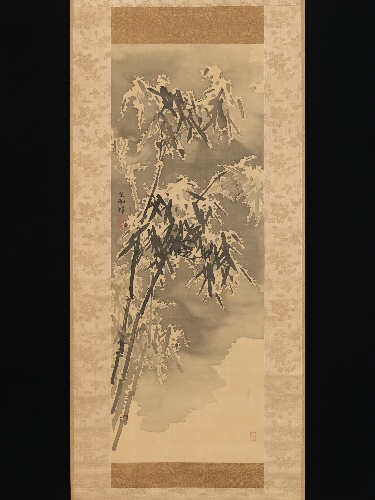
Artist: Kuwayama Gyokushū
Artist bio: Japanese, 1746–1799
Date: late 18th century
Object type: Hanging scroll
Classification: Paintings
Medium: Hanging scroll; ink on silk
Culture: Japan
Period: Edo period (1615–1868)
Dimensions: Image: 39 11/16 × 14 9/16 in. (100.8 × 37 cm)
Overall with mounting: 79 5/16 × 22 3/16 in. (201.5 × 56.3 cm)
Overall with knobs: 79 5/16 × 24 7/16 in. (201.5 × 62 cm)
Department: Asian Art
Credit line: Mary Griggs Burke Collection, Gift of the Mary and Jackson Burke Foundation, 2015
Accession year: 2015
Repository: Metropolitan Museum of Art, New York, NY
Tags: Bamboo|Snow